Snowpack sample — Buffalo Mountain, Silverthorne, Colorado, USA (1/25/25, 10:11 AM MST)
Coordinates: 39.6222, -106.1139
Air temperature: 22 °F
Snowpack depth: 110 cm
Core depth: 10 cm
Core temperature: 46.4 °F
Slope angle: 12°, slope face: 102°
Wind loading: high
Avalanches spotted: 0
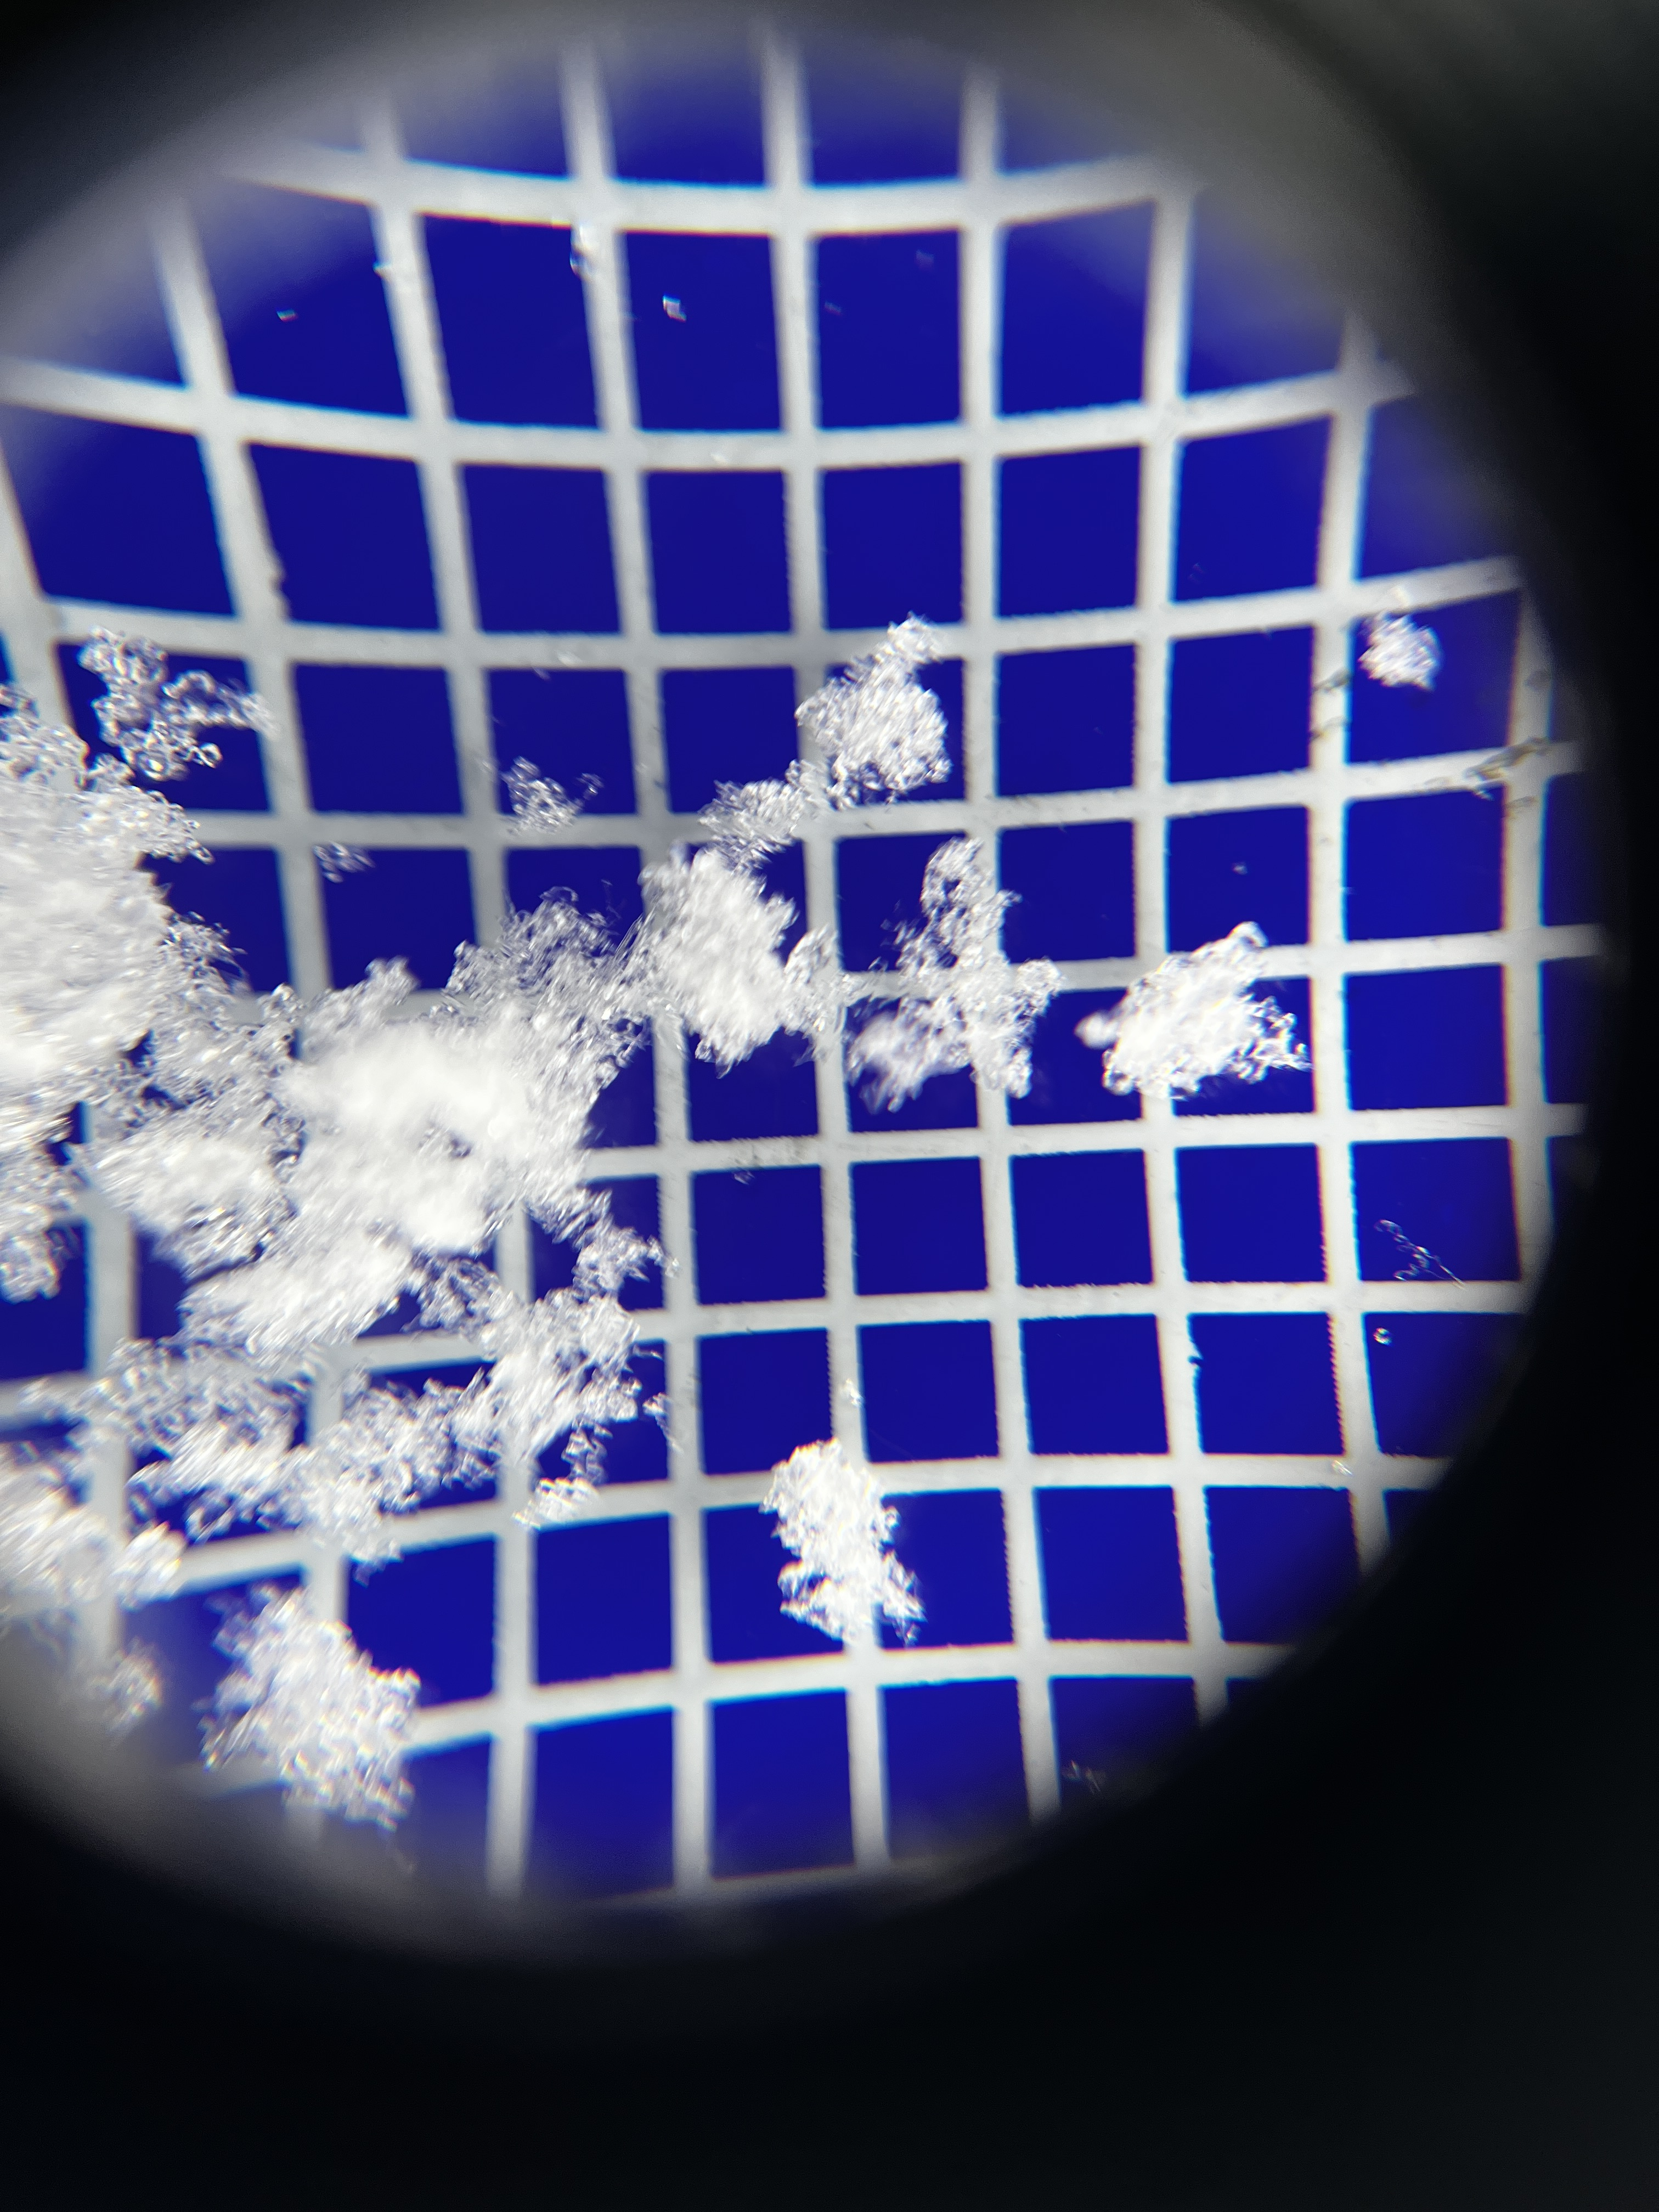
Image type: magnified_profile
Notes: No avalanches nearby, collected on the outskirts of a fire break 15 meters from the treeline, on way to Buffalo and Red Mountain